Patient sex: F
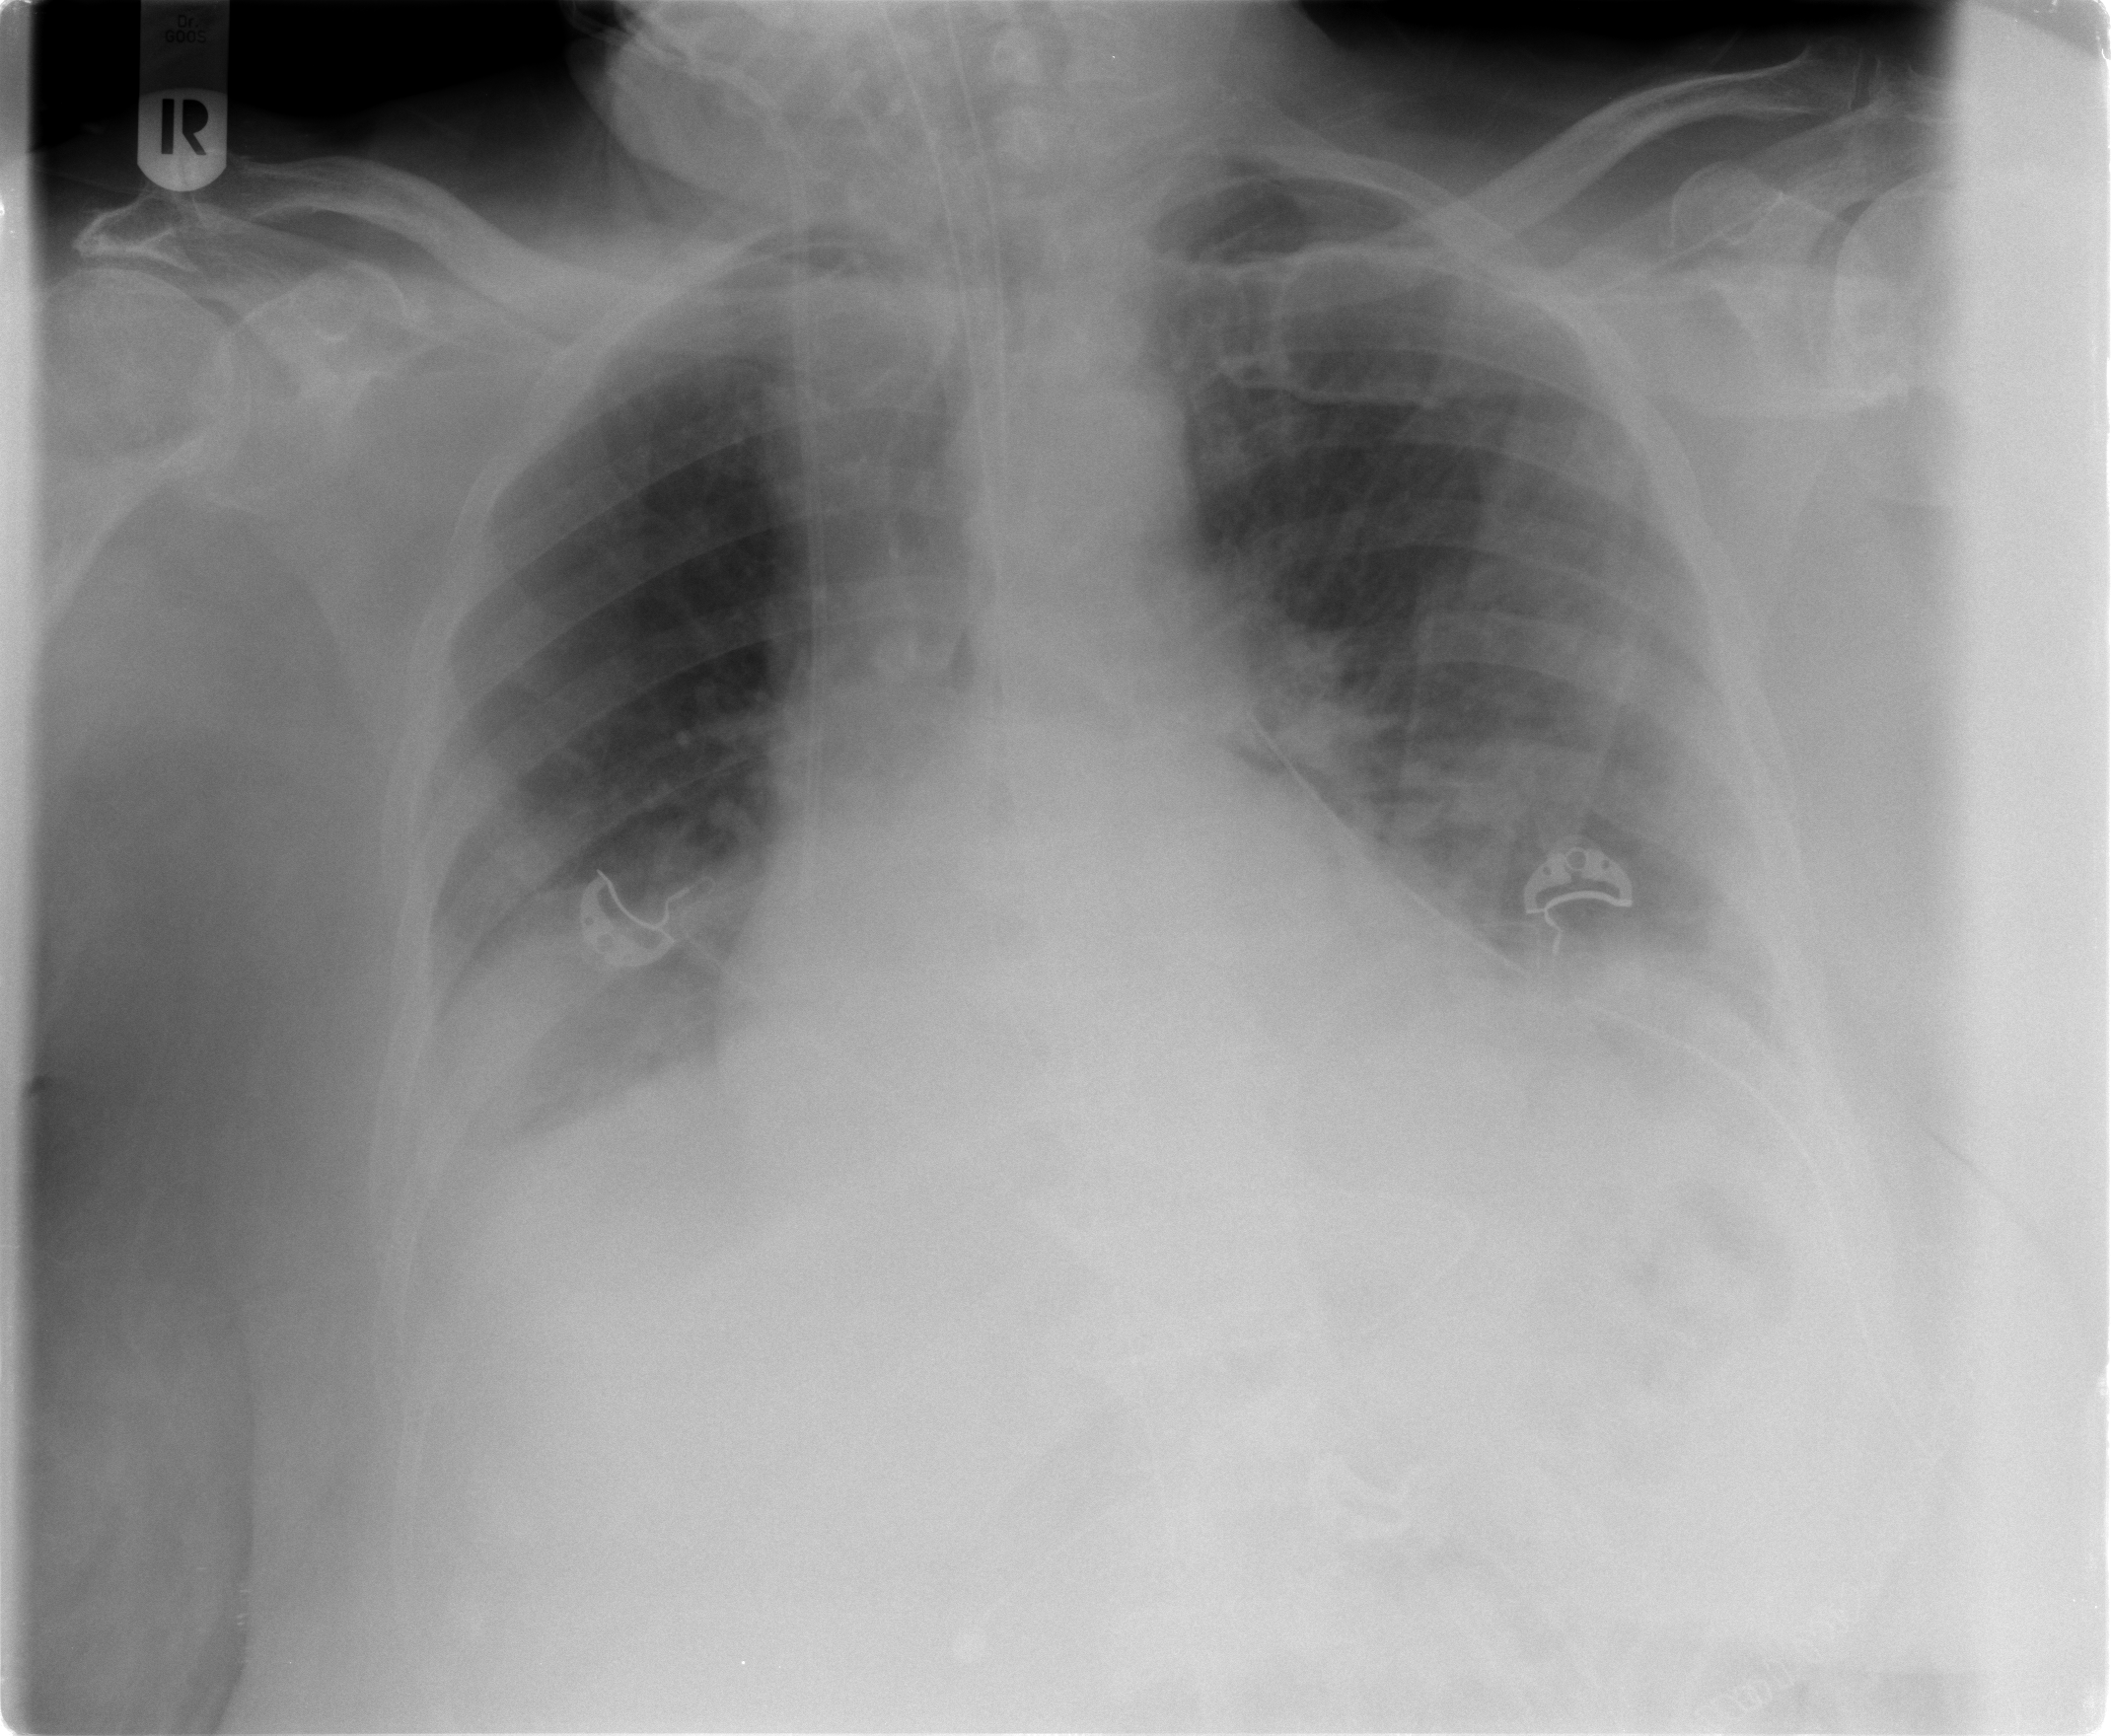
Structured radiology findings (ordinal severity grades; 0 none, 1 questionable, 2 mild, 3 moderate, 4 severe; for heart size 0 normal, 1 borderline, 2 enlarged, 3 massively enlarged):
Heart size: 0
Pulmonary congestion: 0
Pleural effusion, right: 2
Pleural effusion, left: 2
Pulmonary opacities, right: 0
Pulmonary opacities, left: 0
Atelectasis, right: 2
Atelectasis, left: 2